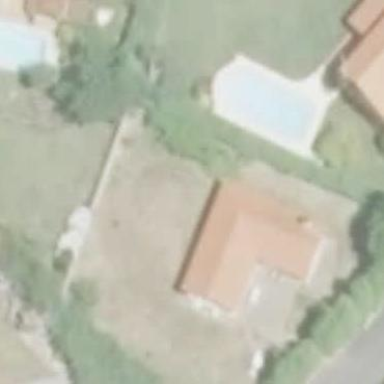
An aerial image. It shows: Simple house.